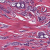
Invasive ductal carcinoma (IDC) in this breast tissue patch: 1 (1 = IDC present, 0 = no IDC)